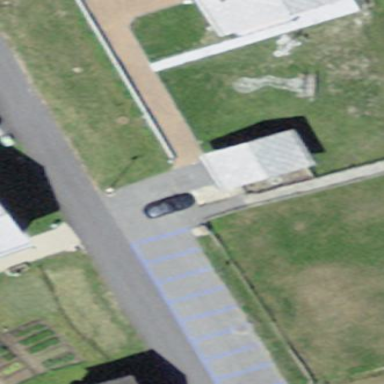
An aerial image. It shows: Parking area with surface.